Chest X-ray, AP view. Patient: 48 years old, sex F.
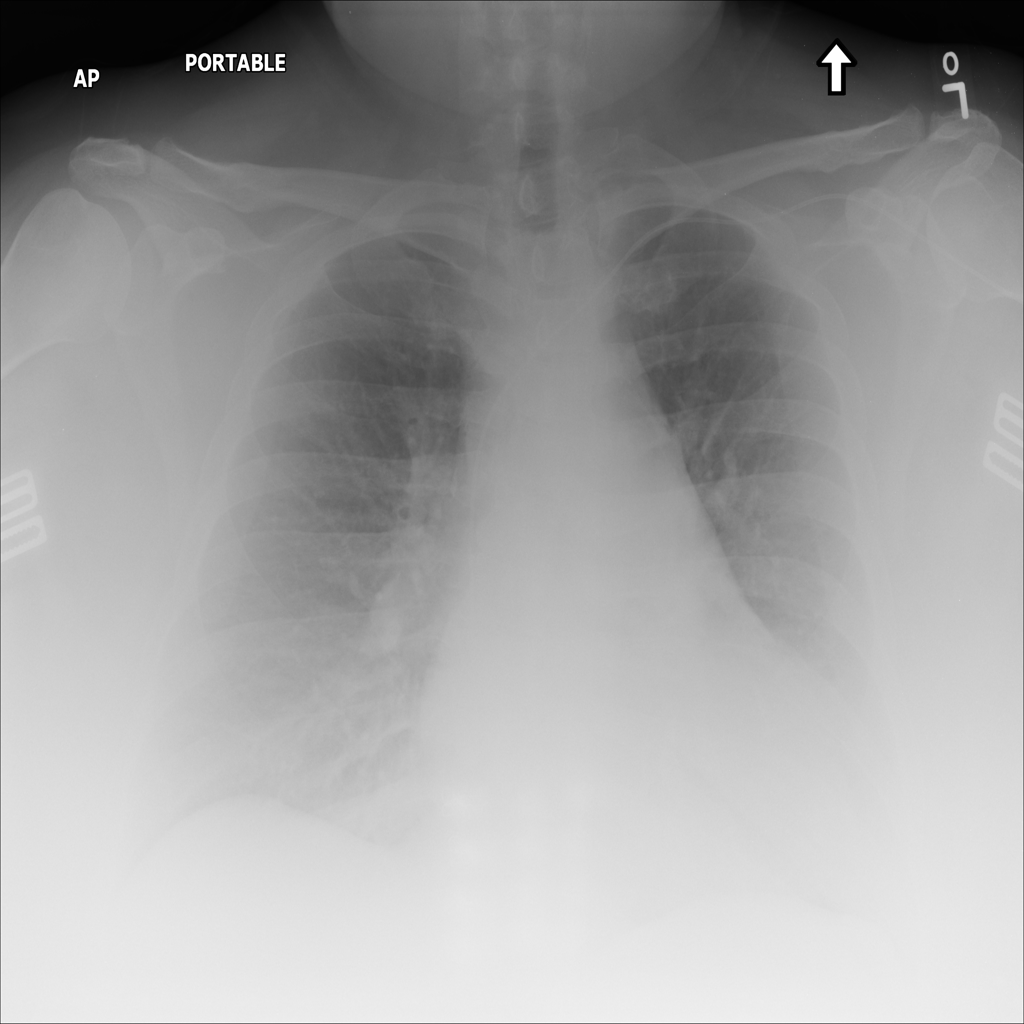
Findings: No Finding